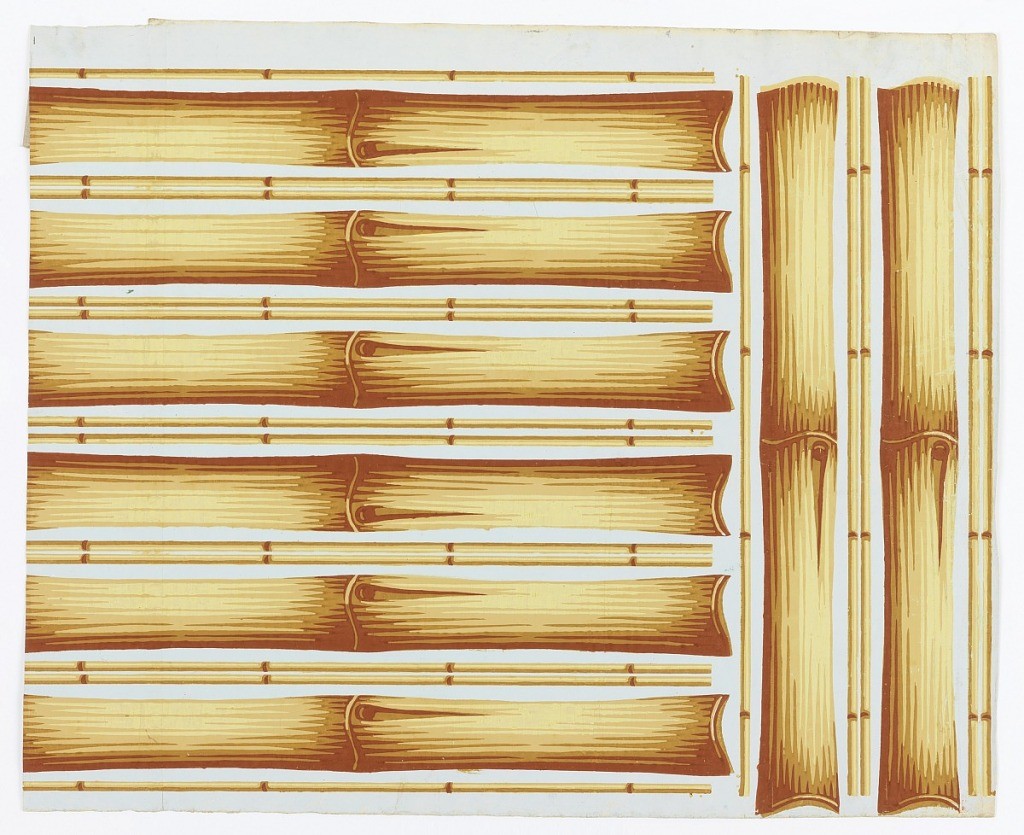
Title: Borders
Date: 1815–25
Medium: Block-printed on handmade paper
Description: Wide strips of bamboo alternating with two thin strips. Two complete border widths running vertically, beneath which, portion of a third runs horizontally. In each border shading of strips changes direction. Stalks are brownish-cream color. Printed on pale blue ground.